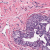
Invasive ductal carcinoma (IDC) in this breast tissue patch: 0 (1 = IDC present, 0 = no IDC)